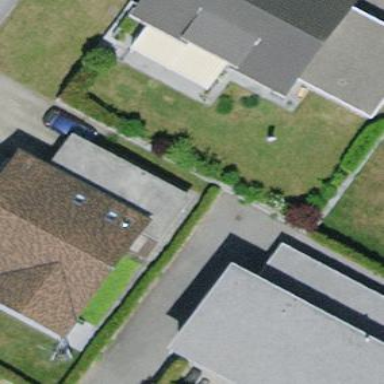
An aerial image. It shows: Garage building.